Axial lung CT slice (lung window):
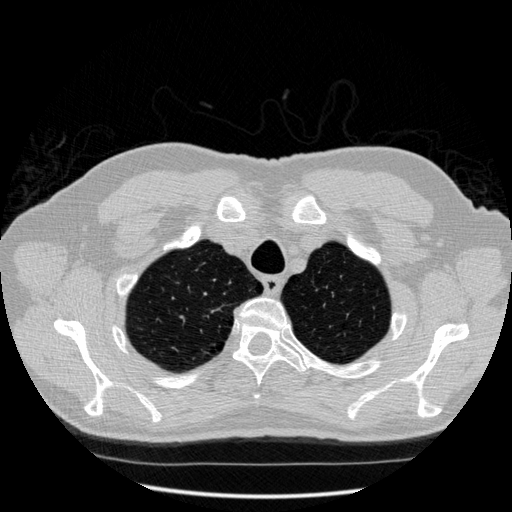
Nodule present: no